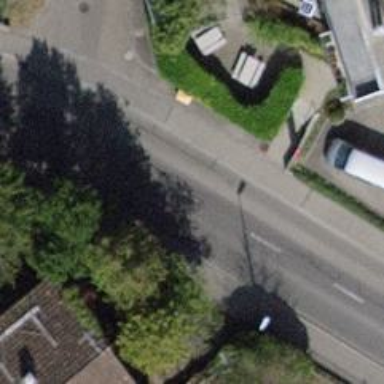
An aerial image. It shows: Tertiary road with asphalt surface.